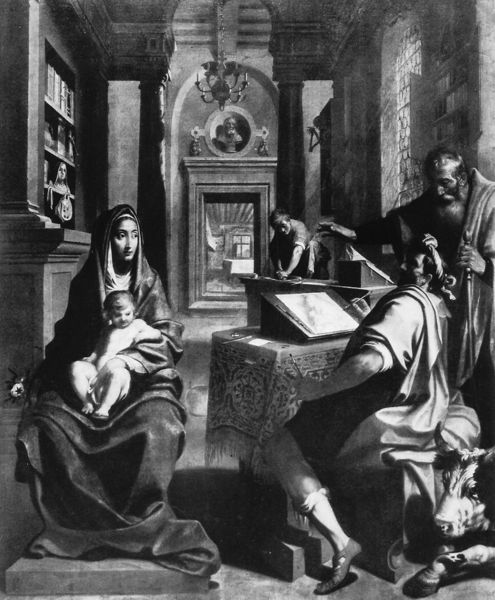
Titel: Der hl. Lukas malt die Madonna (Mitteltafel des Lukas Altars in der St. Romboutskerck in Mecheln)
Künstler: David Bomford
Standort: Mecheln, St. Romboutskerk (EU - B)
Schlagwörter: mann, weiß, sitzen, frau, männer, raum, schwarz, stuhl, tisch, tür, zeichnung, zimmer, schleier, sockel, portrait, decke, kind, mutter, personen, bücher, düster, stab, maler, kronleuchter, leuchter, buch, schwarz weiss, künstler, altar, pult, kerzenleuchter, werkstatt, zeichnen, regale, maria, madonna, ochse, erfrau